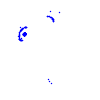
Particle: proton